Question: I have the following section of code, which is part of an automatic reply system im developing. As i understand it, it format the body of the email with line breaks, but, as the attached screenshot shows, it doesnt. Can somebody point oput where im going wrong?
'''
With NewForward
.Subject = "'TEST' Hazard report reciept number: HAZ" & IDnumber
.To = strSender
.BCC = "xxxxxxxxxxxx"
.HTMLBody = "Please accept this email as confirmation that xxxx has received your road defect notification. xxxxx will investigate and action your notification according to priority and to ensure public safety. For further information, please phone xxxxx on 4221 6111 and quote reference number " & vbCrLf & IDnumber & vbCrLf & "Your original report can be seen below:" & vbCrLf & report_body
.Send
End With
'''
Image:

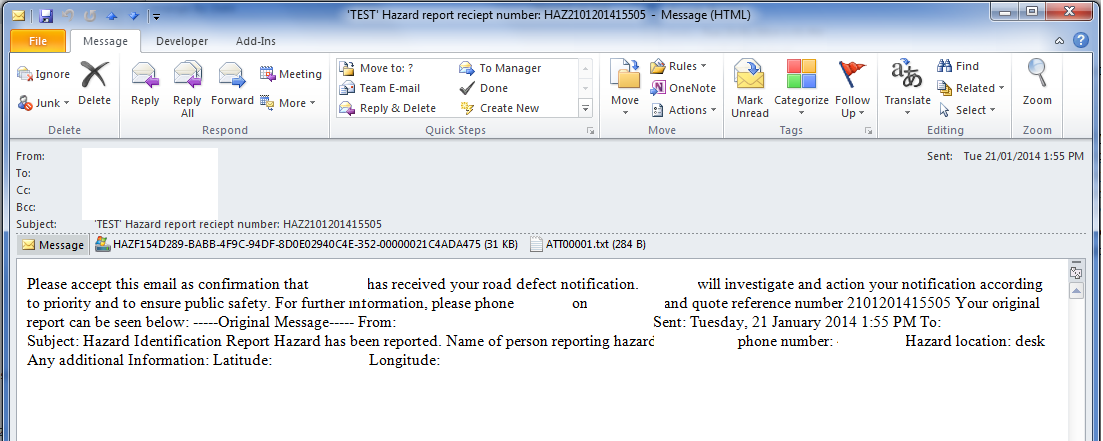
Answer: If you use '.HTMLBody' then you should write it using 'HTML Tags'.
Try this:
'''
Dim EBody as String
EBody = "Please accept this email as confirmation that xxxx has received your road defect notification." & "<br>" _
& "xxxxx will investigate and action your notification according to priority and to ensure public safety." & "<br>" _
& "For further information, please phone xxxxx on 4221 6111 and quote reference number:" & "<br>" _
& IDnumber & "Your original report can be seen below:" & "<br>" _
& reportbody
With NewForward
.Subject = "'TEST' Hazard report reciept number: HAZ" & IDnumber
.To = strSender
.BCC = "xxxxxxxxxxxx"
.HTMLBody = Ebody
.Send
End With
'''
Hope this works for you.
Also your 'reportbody' should be in the same format using 'HTML Tags'.